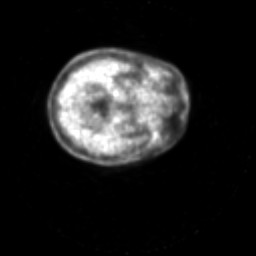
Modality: PET
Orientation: axial
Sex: female
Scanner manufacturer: siemens